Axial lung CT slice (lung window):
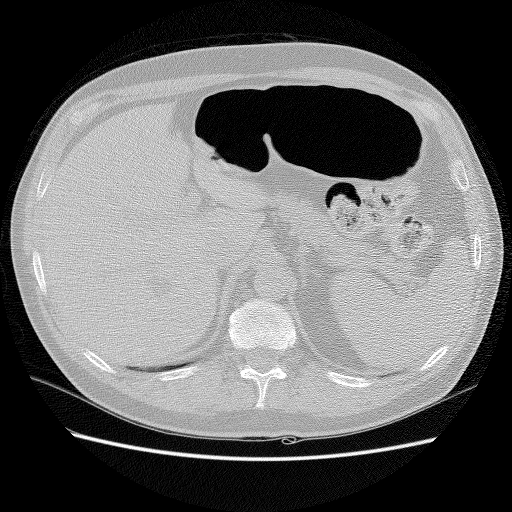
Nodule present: no